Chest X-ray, AP view. Patient: 19 years old, sex M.
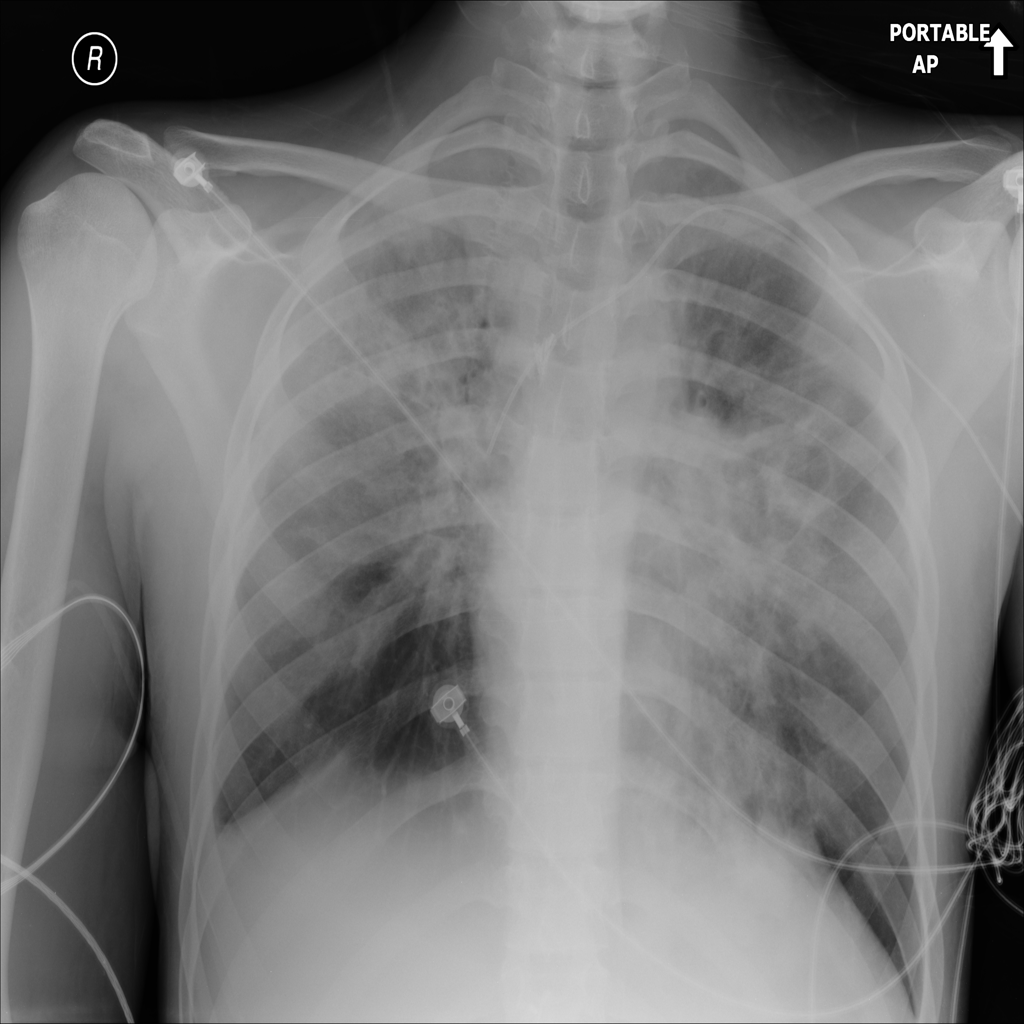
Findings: No Finding